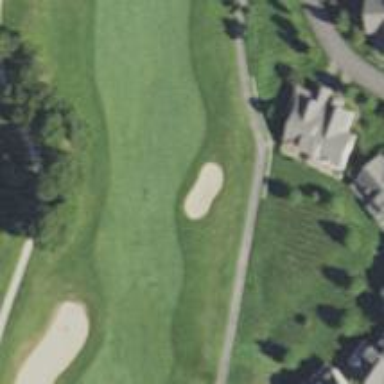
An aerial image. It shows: View of golf hole.